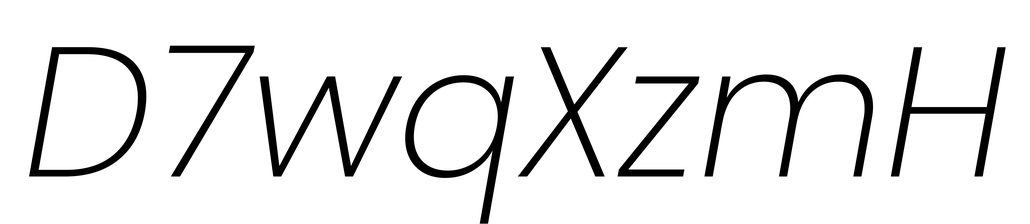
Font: Poppins-ExtraLightItalic